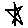
Label: star